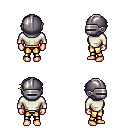
a pixel art fantasy rpg character, female body template, human, light skin, white long-sleeve shirt, gold greaves, blonde short bangs hairstyle, metal helm, four views (front, back, left, right), 2x2 character sprite sheet, small pixel art, hard edges, no anti-aliasing